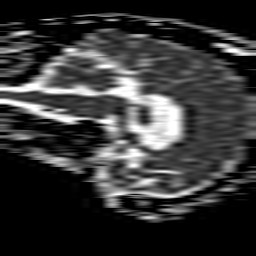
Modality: ADC
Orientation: sagittal
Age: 64
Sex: male
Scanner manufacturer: philips
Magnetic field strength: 1.5 T
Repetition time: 3.548 s
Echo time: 0.09719 s